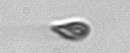
Label: Cryptophyta